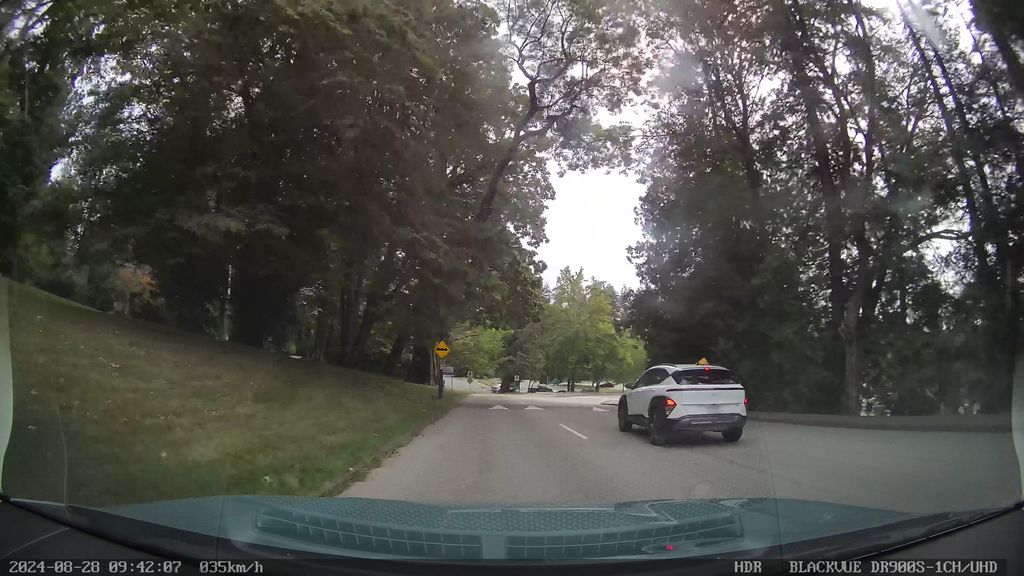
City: vancouver